Question: I'm trying to get the height of the '#header' element in my AngularJS application however jQuery seems to be returning the wrong height. At the moment the code basically consists of:
'''
$(document).ready(function() {
function resizeCover() {
console.log($('#header').height());
}
resizeCover();
});
'''
In console, I can see the output '20', however that's not right, as can be seen from my highlighting the '#header' element with Chrome dev tools:

I've also tried using 'outerHeight()' but that returns 20 as well.
The header makrup is as follows:
'''
<div id="header">
<div class="container">
<div id="logo">
<a ng-href="/">Company Ltd</a>
</div>
<ng-include src="'/partials/global-shared/navigation.html'"></ng-include>
</div>
</div>
'''
I don't think it's the 'ng-include' that's causing trouble, as the '#logo' div is set to be a fixed height of 100px which should enlarge the height of '#header'.
What could be causing jQuery to return the wrong height of an element?
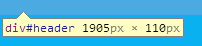
Answer: You say you're using angular, but the output of the height is on the document ready function.
Therefore, the browser console is outputting the height of the header before your ng-include is run.
Put your header console.log header into your angular app somewhere after the ng-include has been triggered.